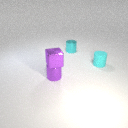
small purple metal cylinder to the left of small cyan metal cylinder